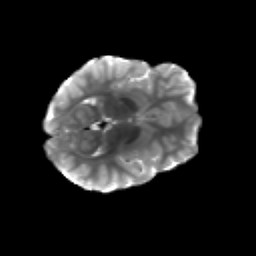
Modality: T2w
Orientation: axial
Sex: female
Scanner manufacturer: siemens
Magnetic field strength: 3 T
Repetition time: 5 s
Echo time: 0.071 s